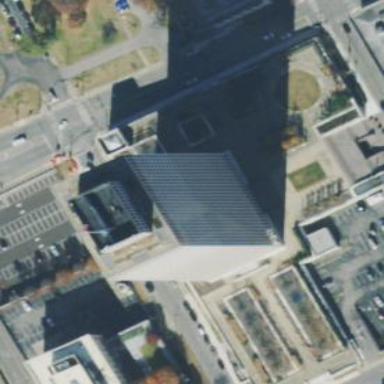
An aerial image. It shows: Government office building.